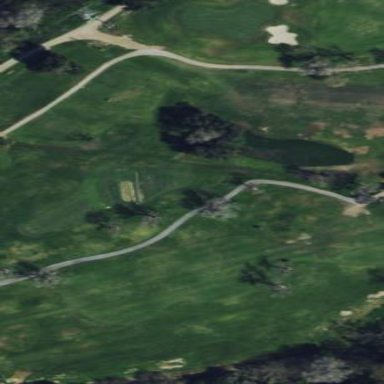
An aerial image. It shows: Area with grass used as rough in golf course.